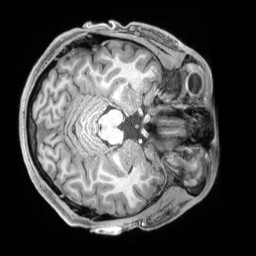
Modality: T1w
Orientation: axial
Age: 21
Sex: male
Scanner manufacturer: siemens
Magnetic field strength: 3 T
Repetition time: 2.4 s
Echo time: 0.00226 s